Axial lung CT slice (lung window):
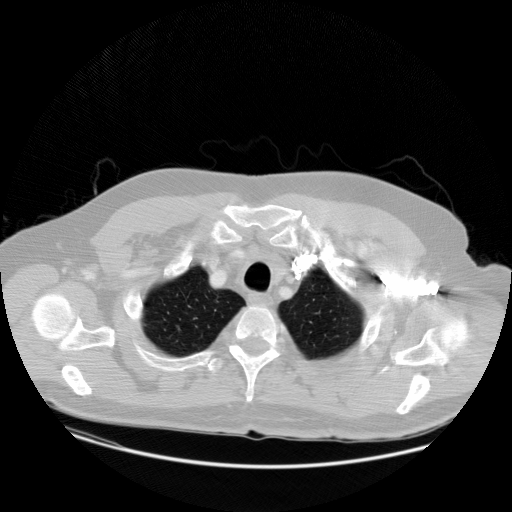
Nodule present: no